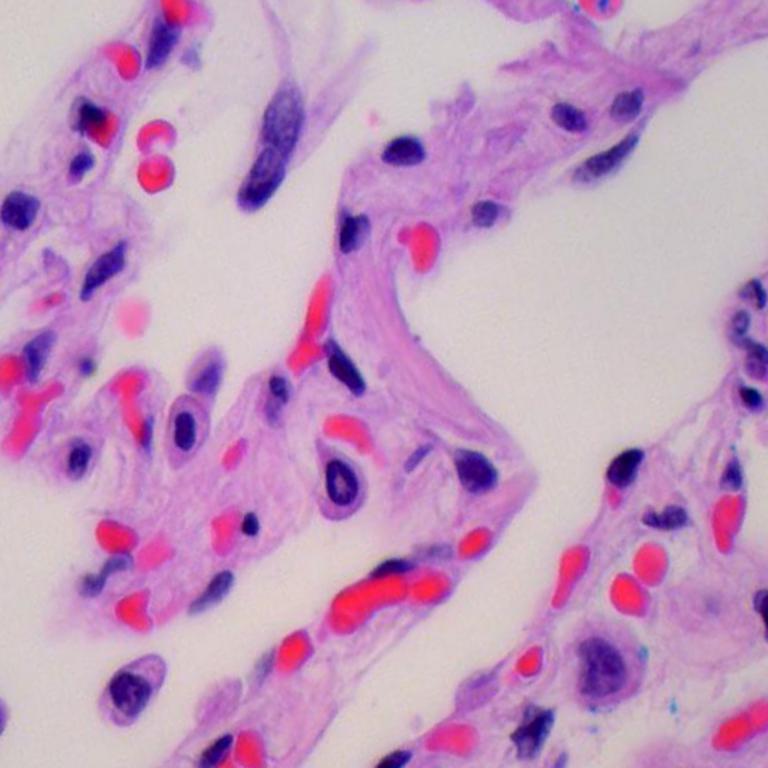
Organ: lung
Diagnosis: benign